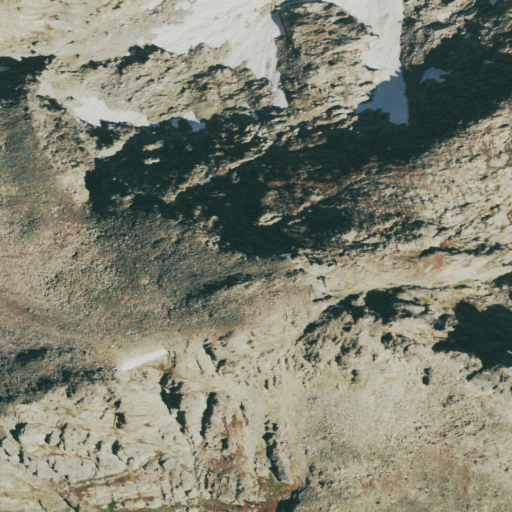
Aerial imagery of mountain in Colorado named Hiamovi Mountain containing barren land, grassland, snow, and shrub